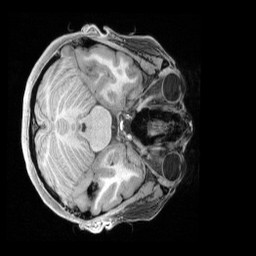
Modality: T1w
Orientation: axial
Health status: healthy
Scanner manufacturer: siemens
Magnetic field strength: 3 T
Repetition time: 2.4 s
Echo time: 0.00201 s